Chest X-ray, AP view. Patient: 41 years old, sex M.
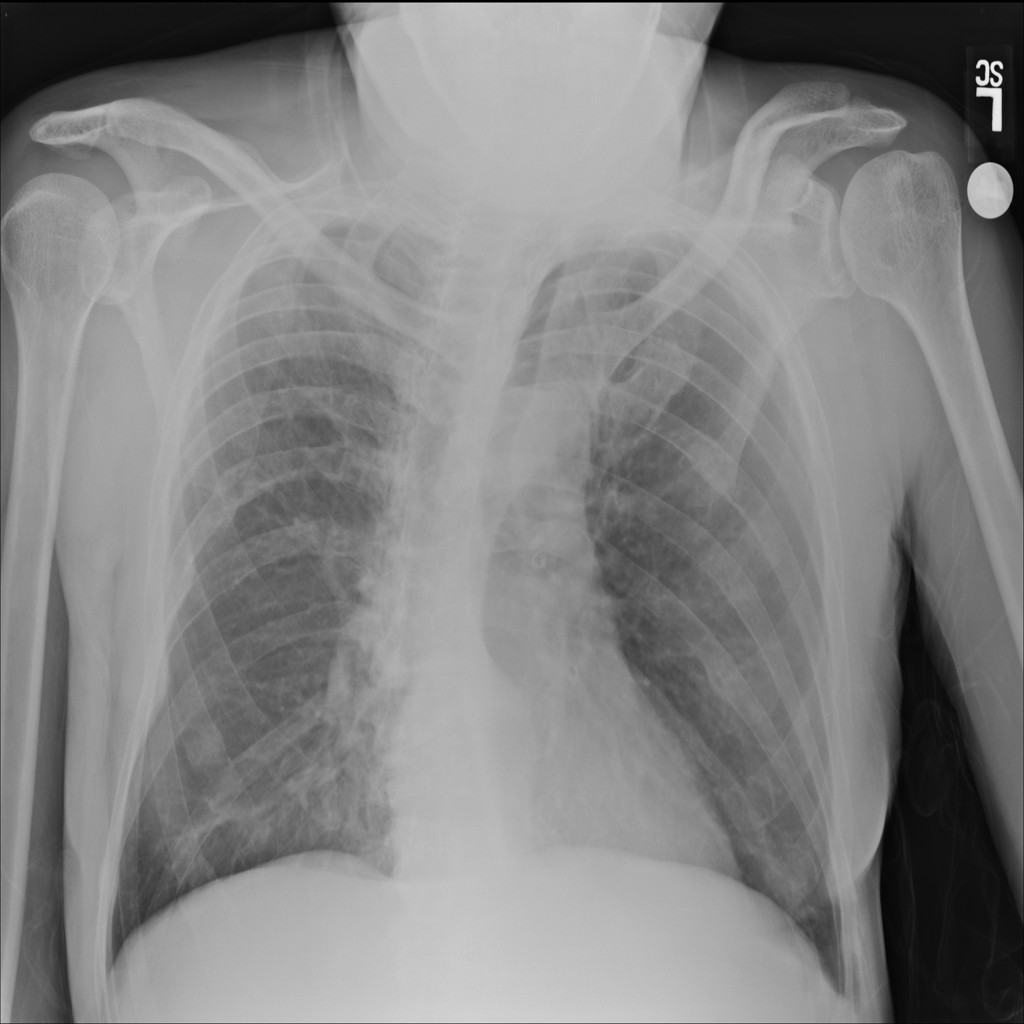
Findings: No Finding